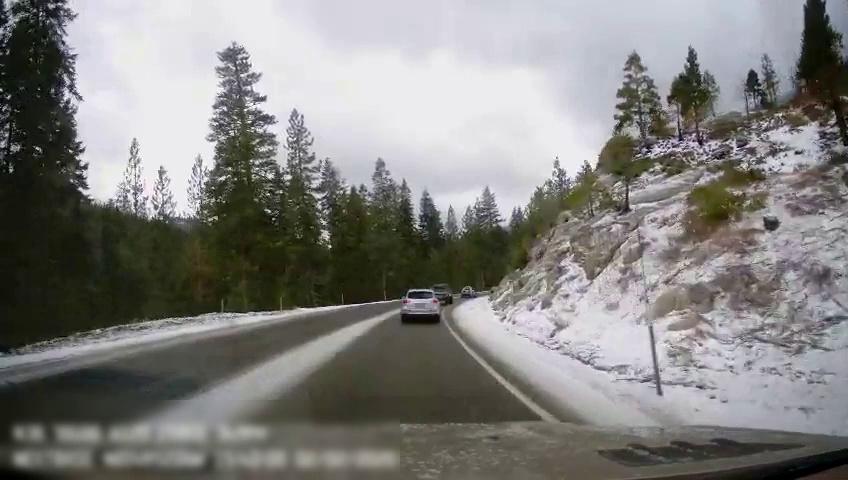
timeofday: Day
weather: Snowy
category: Drivable Space
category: Vehicles | Car
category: Vehicles | Truck
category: Vehicles | SUV
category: Lanes | Current Lane